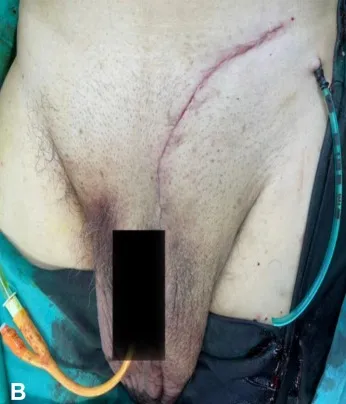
(B) Transinguinal incision for excision of the testicular tumor. Drain was inserted into the scrotum.
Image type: medical_photograph (other_medical_photograph)